Field crop: tomato
Growth stage: 1
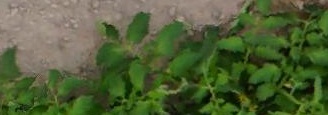
Species: tomato